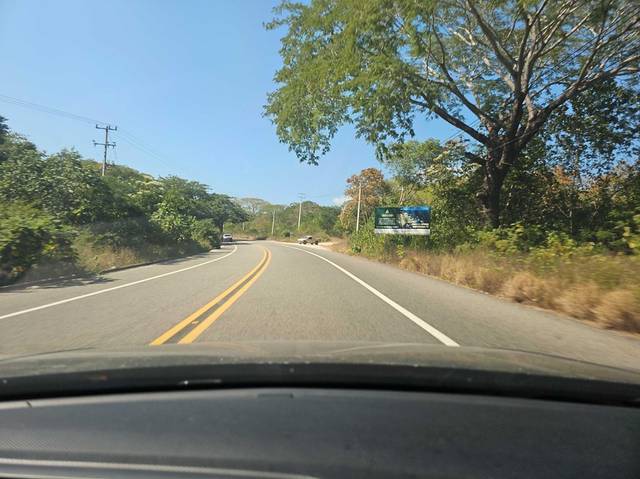
Region: Mexico
Coordinates: 15.782, -96.188